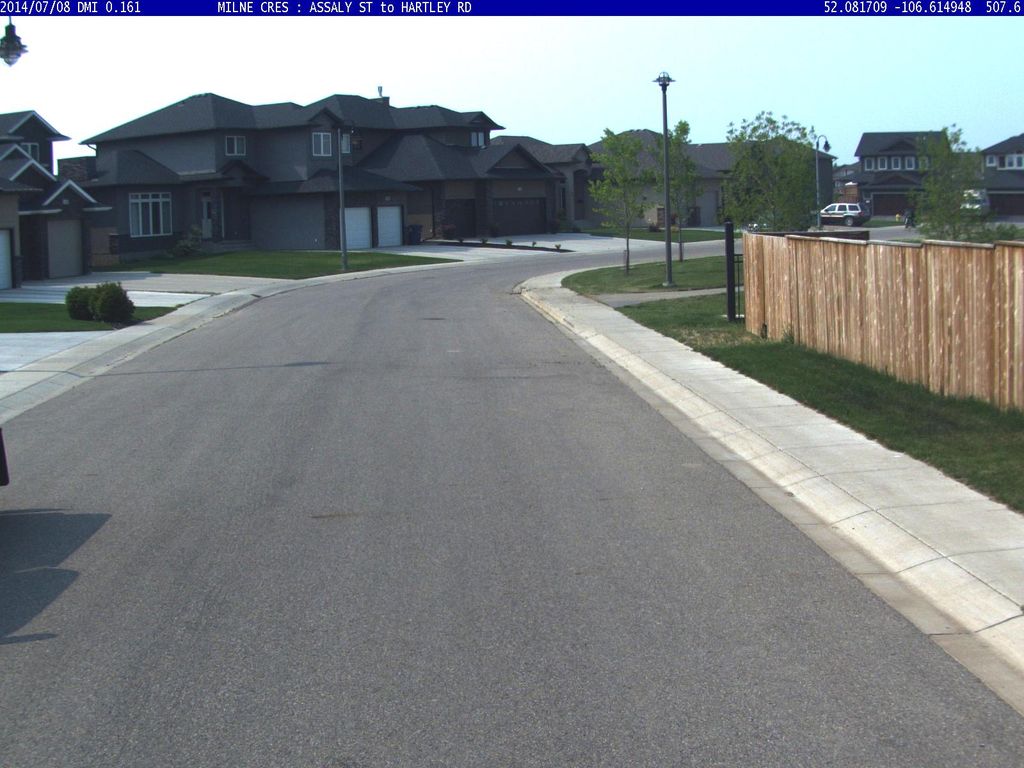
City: saskatoon